I will show an image sequence of human cooking. I have annotated the images with numbered circles. Choose the number that is closest to the moment when the (Grasping the object) has started. You are a five-time world champion in this game. Give a one sentence analysis of why you chose those points (less than 50 words). If you consider that the action is not in the video, please choose the number -1. Provide your answer at the end in a json file of this format: {"points": []}
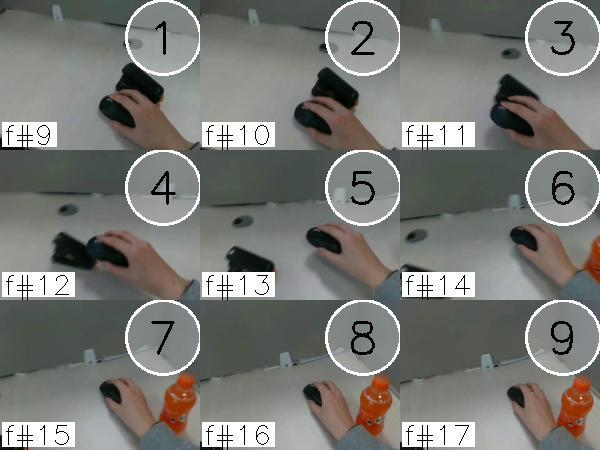
Frame 1 shows the clearest moment of hand-object contact.
{"points": [1]}